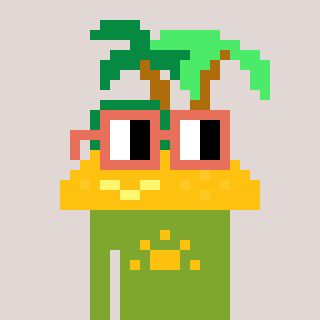
a pixel art character with square orange glasses, a island-shaped head and a slimegreen-colored body on a warm background